Lunar surface albedo tile
Center latitude: 7.791
Center longitude: -43.154
Resolution (meters per pixel, mean): 132.3
Tile area (km^2): 17818.38
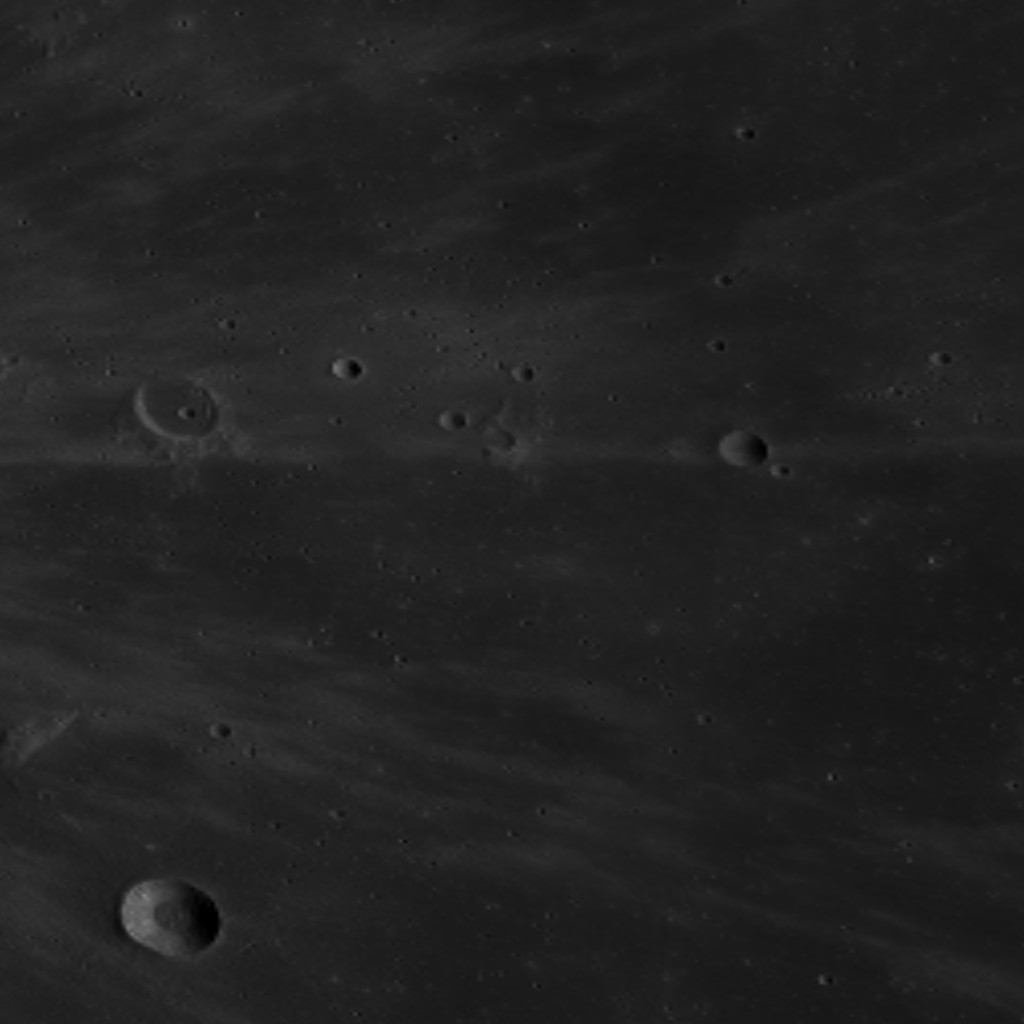